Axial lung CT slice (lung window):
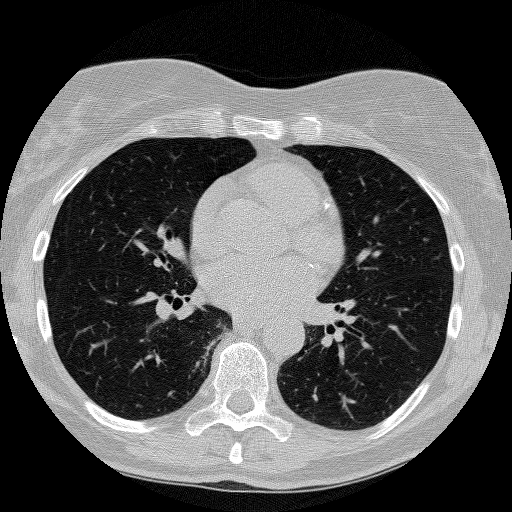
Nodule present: no